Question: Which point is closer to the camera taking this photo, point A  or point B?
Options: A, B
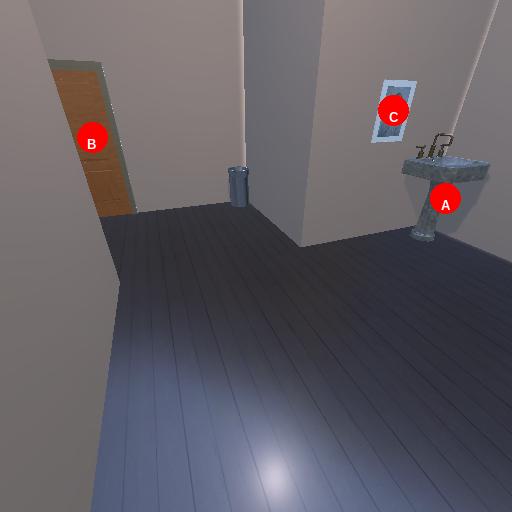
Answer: A